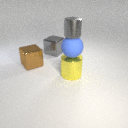
small gray metal cylinder above large blue rubber sphere